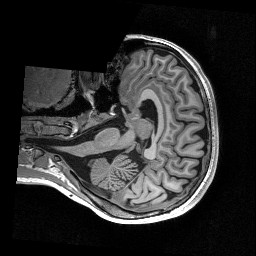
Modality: T1w
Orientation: axial
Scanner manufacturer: siemens
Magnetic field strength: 3 T
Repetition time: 2.53 s
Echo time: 0.00267 s